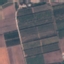
Land use / land cover class: PermanentCrop